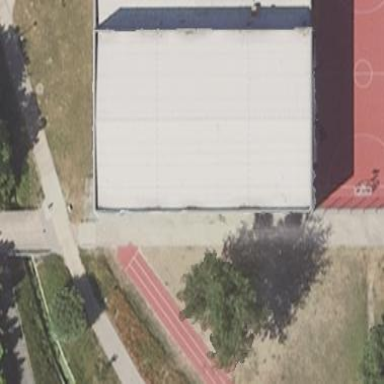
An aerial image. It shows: Multi-sport building that serves as sports hall.